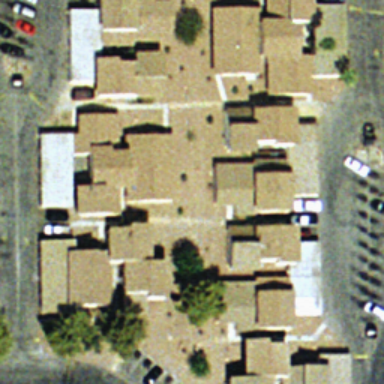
This is a dense residential area .